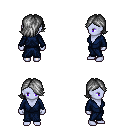
a pixel art fantasy rpg character, female body template, dark elf, purple skin, blue robe, gold greaves, gray swoop hairstyle, four views (front, back, left, right), 2x2 character sprite sheet, small pixel art, hard edges, no anti-aliasing